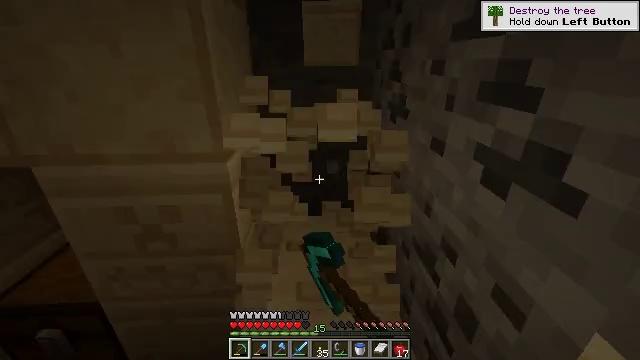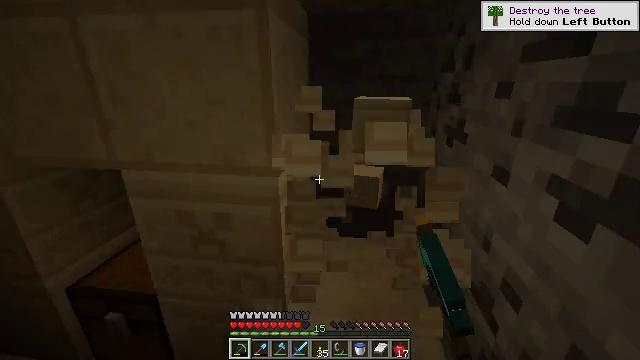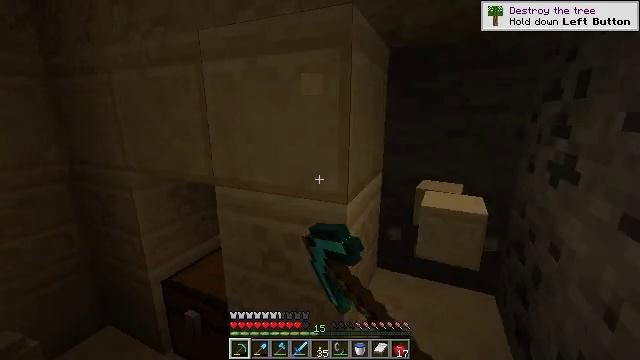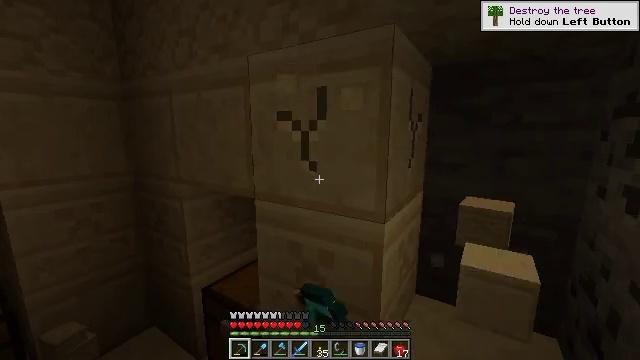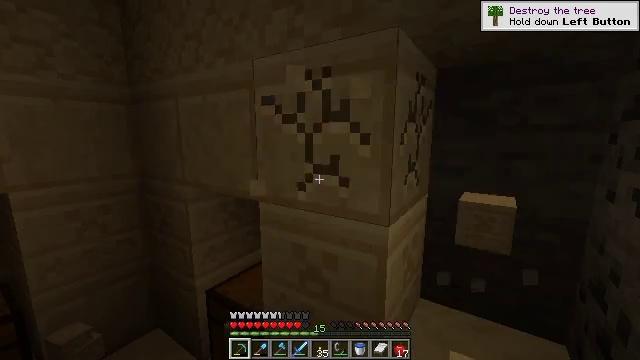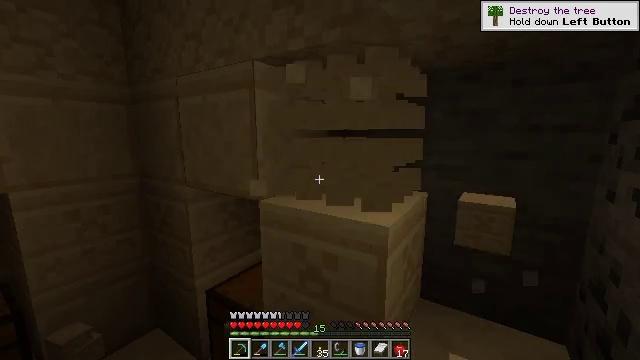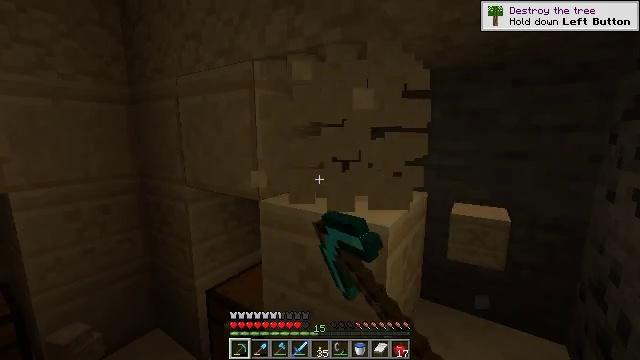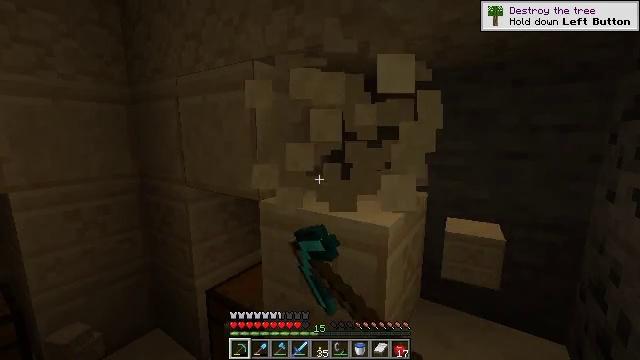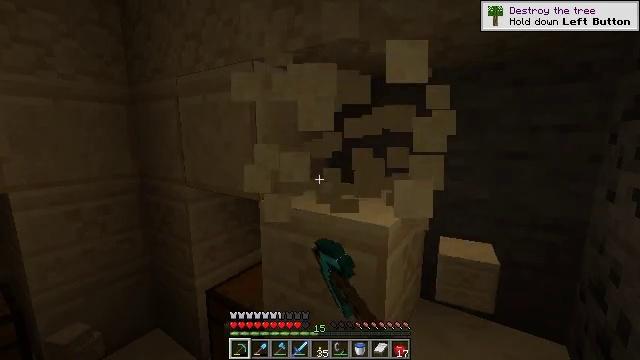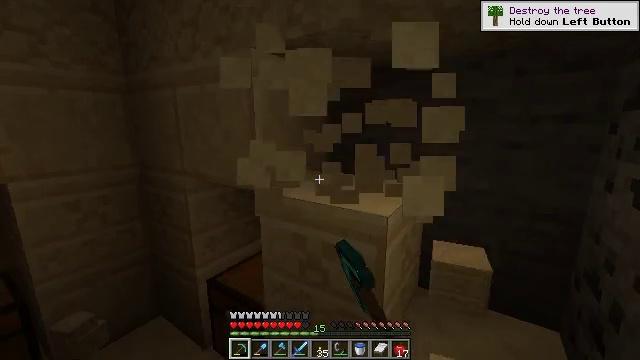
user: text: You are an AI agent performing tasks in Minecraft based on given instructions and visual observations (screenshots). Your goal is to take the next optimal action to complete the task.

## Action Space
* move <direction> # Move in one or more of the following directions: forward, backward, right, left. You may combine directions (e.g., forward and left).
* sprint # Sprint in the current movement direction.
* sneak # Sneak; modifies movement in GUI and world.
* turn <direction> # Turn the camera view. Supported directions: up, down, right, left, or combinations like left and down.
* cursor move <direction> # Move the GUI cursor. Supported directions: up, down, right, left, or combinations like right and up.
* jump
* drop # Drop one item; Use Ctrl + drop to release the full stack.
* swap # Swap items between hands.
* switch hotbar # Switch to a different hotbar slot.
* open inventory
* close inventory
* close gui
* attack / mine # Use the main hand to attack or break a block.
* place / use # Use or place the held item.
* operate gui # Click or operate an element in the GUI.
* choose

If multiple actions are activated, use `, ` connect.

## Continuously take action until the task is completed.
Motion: motion action
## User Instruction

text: Mine the cut sandstone.
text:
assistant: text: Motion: turn left and up, attack / mine
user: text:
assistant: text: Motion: turn left and up, attack / mine
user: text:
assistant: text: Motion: turn left and up, attack / mine
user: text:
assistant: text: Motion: attack / mine
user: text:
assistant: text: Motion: attack / mine
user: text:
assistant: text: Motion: attack / mine
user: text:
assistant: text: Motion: attack / mine
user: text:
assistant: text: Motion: attack / mine
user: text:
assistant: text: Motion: turn down, attack / mine
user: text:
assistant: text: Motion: attack / mine